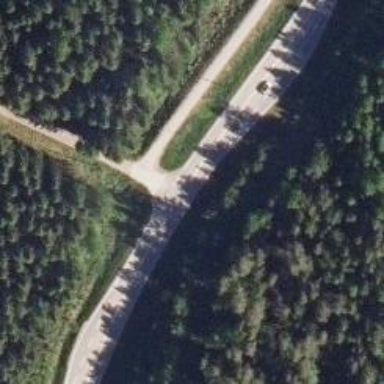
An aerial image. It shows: Unclassified road with asphalt surface.